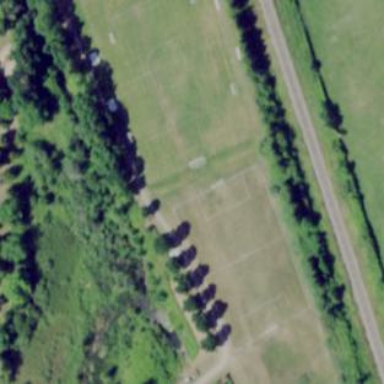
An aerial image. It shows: Soccer pitch for leisure land activities.